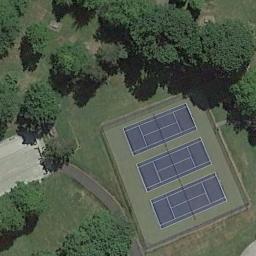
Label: tennis_court